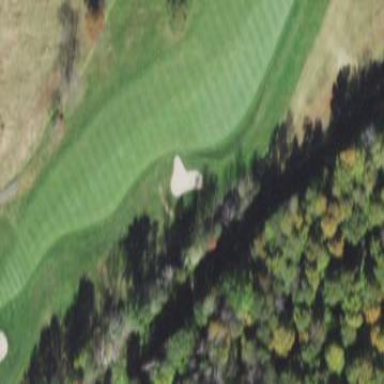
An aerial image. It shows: Scenic golf fairway.